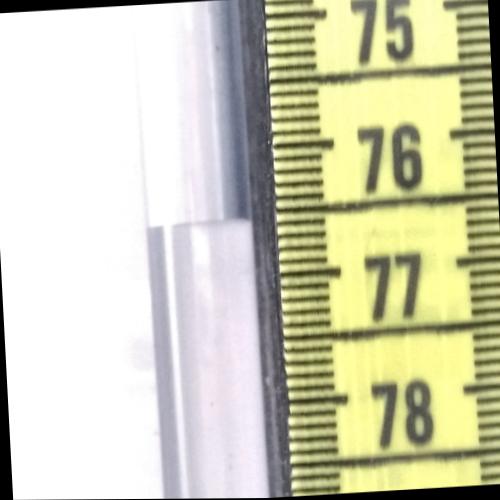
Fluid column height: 76.6 cm